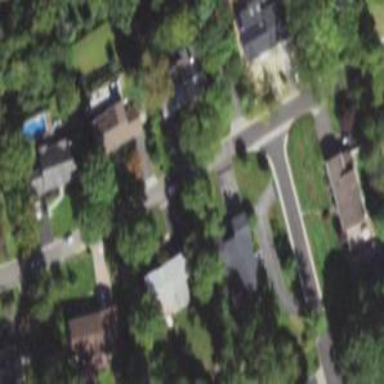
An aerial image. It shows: Charming neighbourhood.